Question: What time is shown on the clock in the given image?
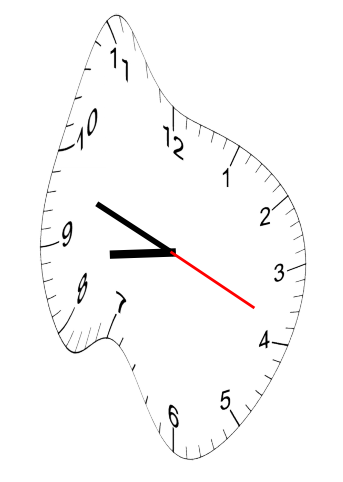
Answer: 08:48:19